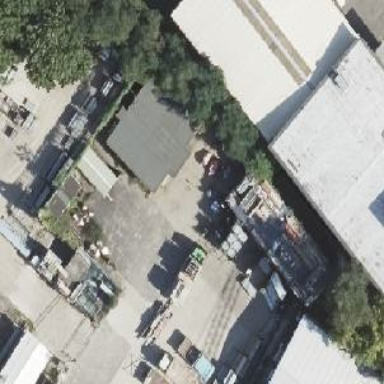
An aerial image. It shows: Motorcycle shop.